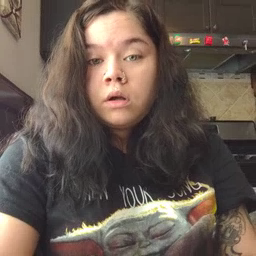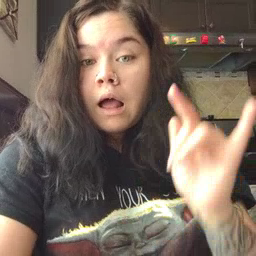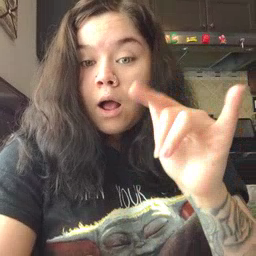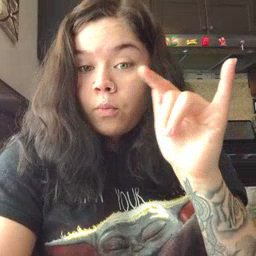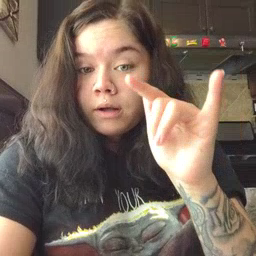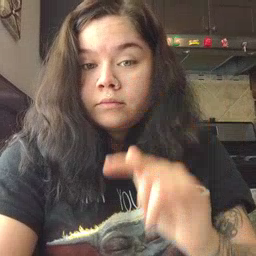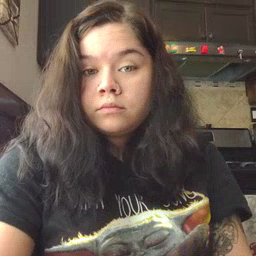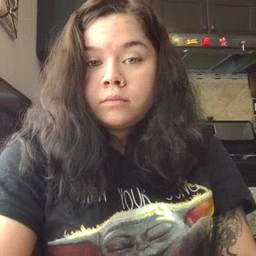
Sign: airplane